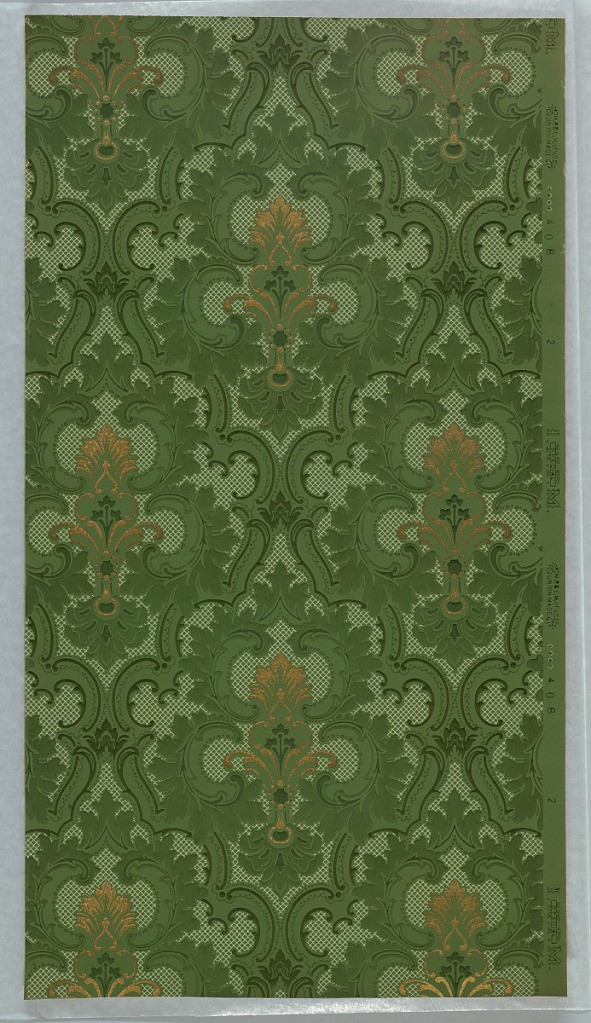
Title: Sidewall
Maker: Ithaca Wall-Paper Mills, Ithaca Wall-Paper Mills, inc. 1900-1907
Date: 1905–1907
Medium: Machine-printed paper
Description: On speckled white-gray ground, treillage in green scrolls with motifs in gold and green in shapes of acanthus leaves and foliage.